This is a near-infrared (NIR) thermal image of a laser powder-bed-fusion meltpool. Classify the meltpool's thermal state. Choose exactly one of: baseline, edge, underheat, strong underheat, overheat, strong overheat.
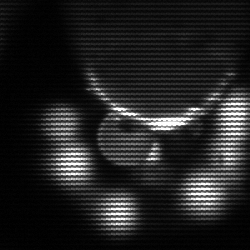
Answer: edge